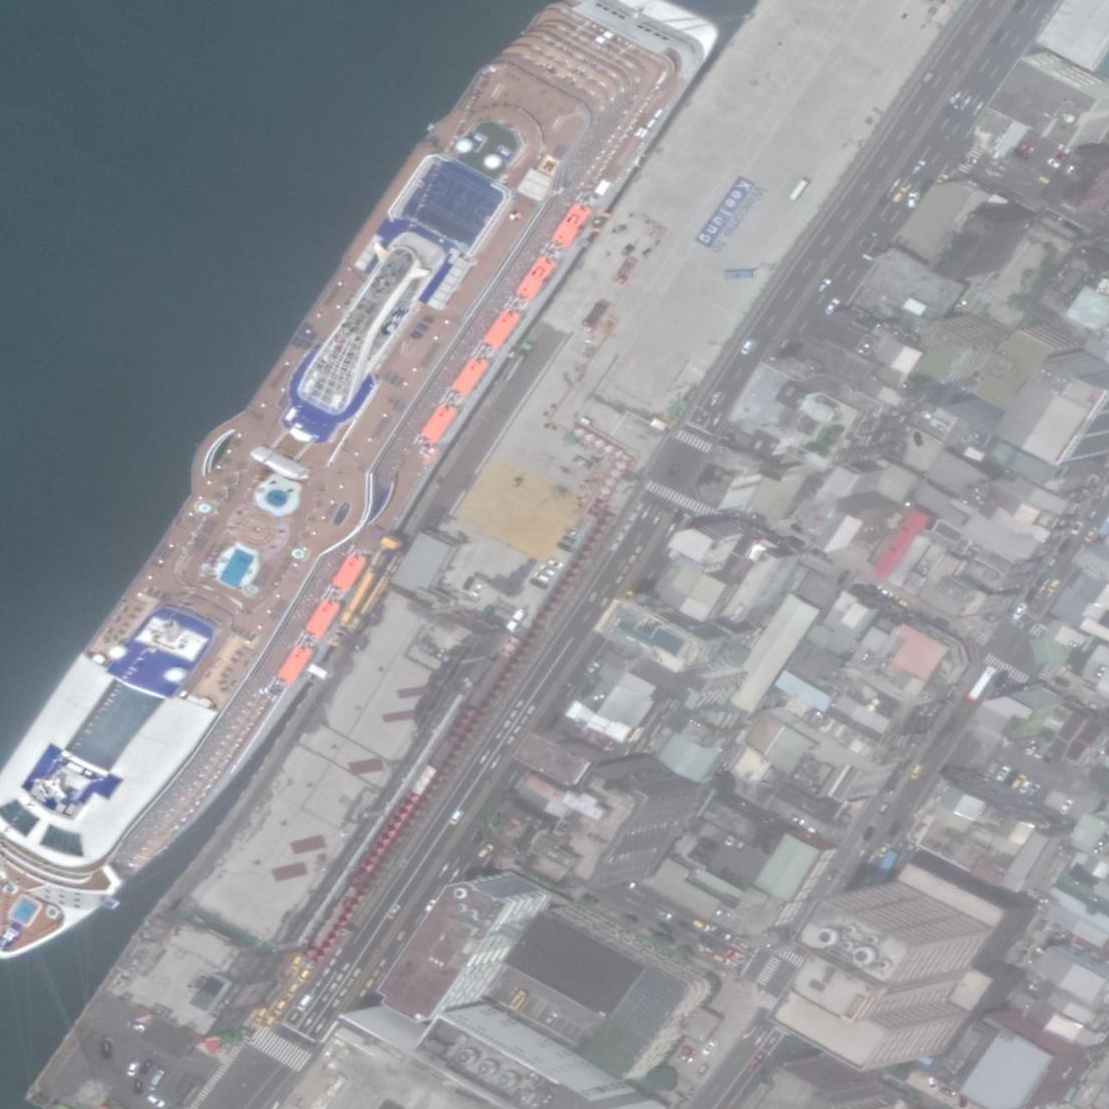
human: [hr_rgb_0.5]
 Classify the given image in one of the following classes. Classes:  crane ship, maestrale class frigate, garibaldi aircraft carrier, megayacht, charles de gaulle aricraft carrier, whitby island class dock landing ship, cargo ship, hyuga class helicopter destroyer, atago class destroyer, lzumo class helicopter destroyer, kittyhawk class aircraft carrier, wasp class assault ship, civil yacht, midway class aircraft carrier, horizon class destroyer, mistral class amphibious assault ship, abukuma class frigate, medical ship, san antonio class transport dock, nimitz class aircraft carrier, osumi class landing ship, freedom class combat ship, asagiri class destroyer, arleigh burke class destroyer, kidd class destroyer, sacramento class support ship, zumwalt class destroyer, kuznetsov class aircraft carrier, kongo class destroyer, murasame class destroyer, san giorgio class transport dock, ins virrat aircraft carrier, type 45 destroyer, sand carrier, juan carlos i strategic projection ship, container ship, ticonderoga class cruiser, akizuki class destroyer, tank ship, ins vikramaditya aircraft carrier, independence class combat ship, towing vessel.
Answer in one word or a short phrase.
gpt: Megayacht